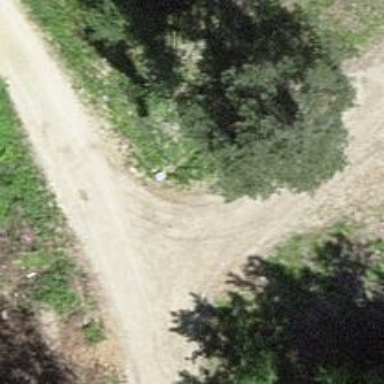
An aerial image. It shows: Dirt track road with grade 3 tracktype.